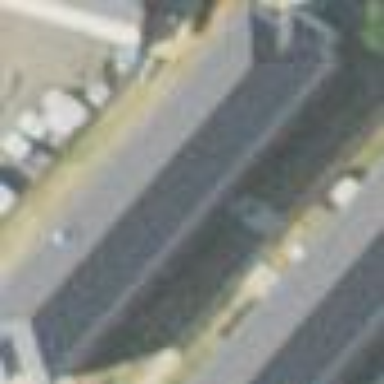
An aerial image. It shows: Dormitory building.